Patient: sex F, age 65
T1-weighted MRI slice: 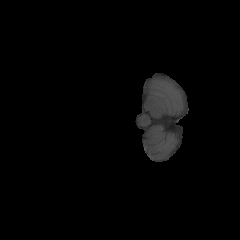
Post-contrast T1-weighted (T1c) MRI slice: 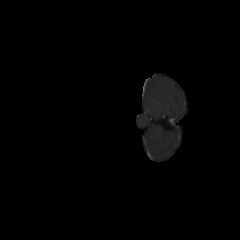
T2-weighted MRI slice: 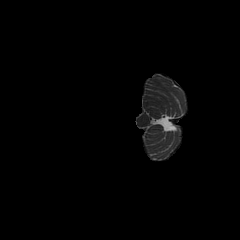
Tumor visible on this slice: no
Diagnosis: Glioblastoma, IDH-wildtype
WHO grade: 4